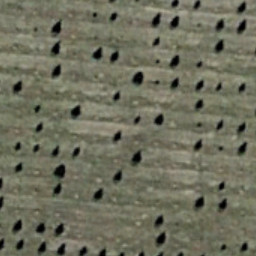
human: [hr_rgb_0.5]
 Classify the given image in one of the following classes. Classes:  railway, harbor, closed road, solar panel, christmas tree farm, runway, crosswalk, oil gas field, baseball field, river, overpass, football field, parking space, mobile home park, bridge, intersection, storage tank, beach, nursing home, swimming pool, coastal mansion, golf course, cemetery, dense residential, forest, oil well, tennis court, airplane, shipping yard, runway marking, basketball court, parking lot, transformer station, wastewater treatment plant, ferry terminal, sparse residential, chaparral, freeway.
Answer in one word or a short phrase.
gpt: christmas tree farm